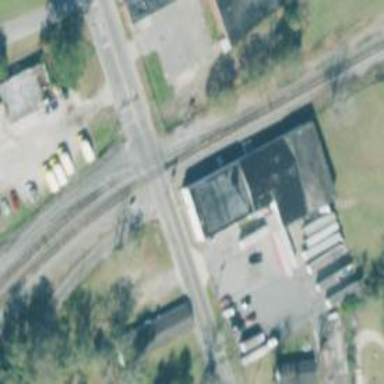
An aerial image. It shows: Level crossing with lights at the railway.